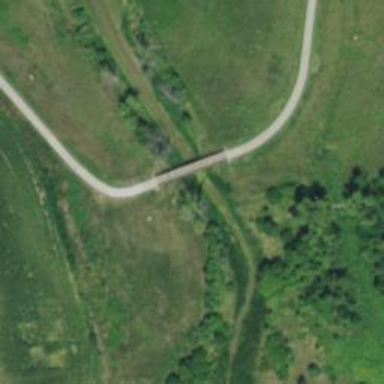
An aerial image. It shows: Bridge over cycleway.